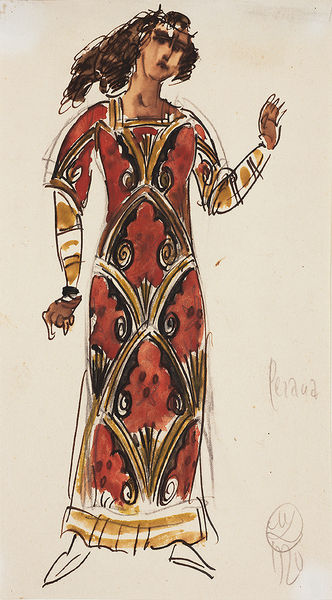
Titel: Costume design for Regan from King Lear, Costume design for Regan from King Lear
Künstler: Mstislav Dobuzhinskii (Doboujinsky)
Standort: Amherst (Massachusetts, USA)
Institution: Mead Art Museum, Amherst College
Schlagwörter: red, black, dress, gold, hair, portrait, woman, yellow, pattern, hand, costume, noble, line, sketch, neck, design, watercolor, long, paint, fashion, gesture, womn, shakespeare, cleopatra, regan, woman of colour, feiaua, art neuvo, perana